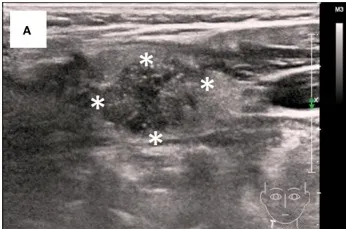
Ultrasonographic features of the thyroid nodular. (A) Irregular and ill-defined solid nodule with hypoisoechogenicity and microcalcifications (asterisks).
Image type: radiology (ultrasound)